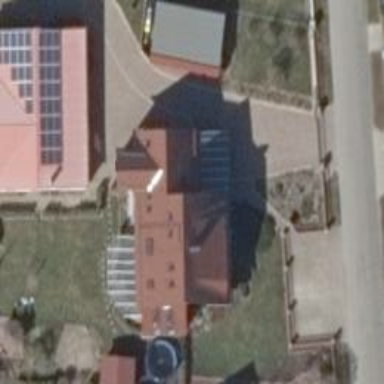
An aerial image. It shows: Gabled roof house.